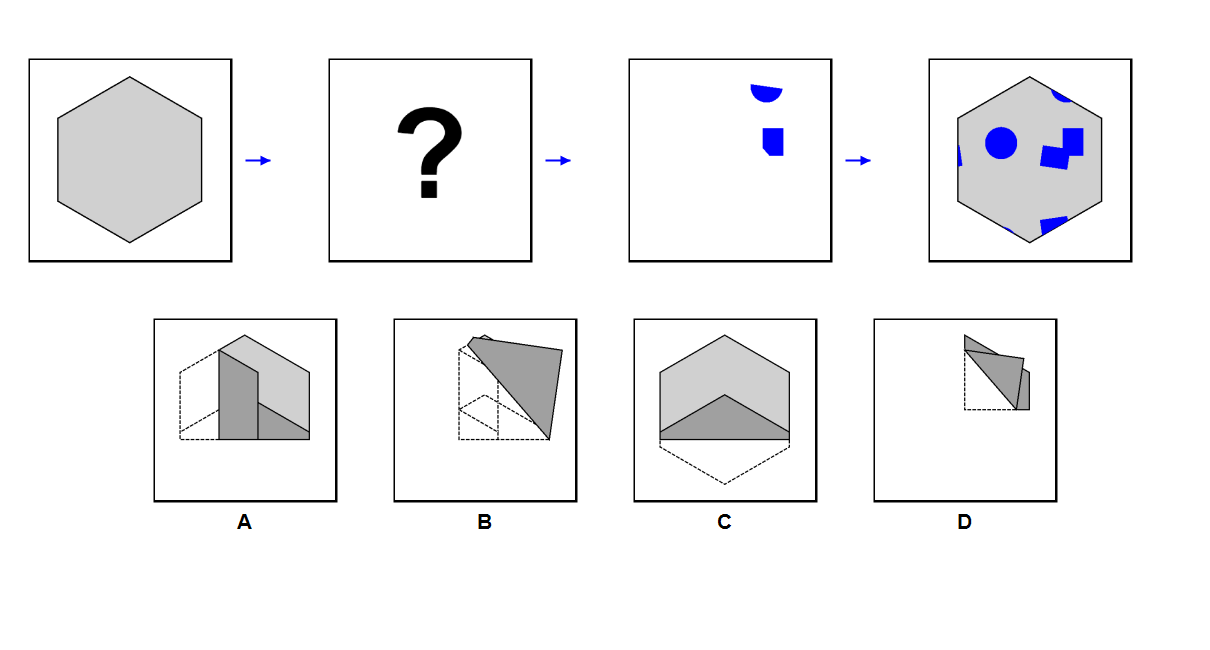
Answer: D